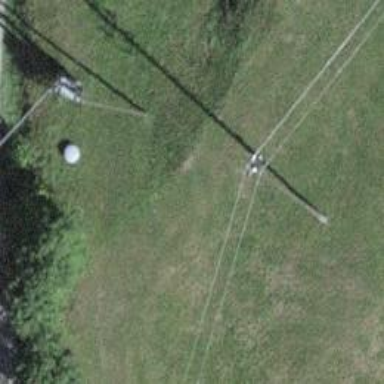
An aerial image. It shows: Utility pole as the man-made structure.